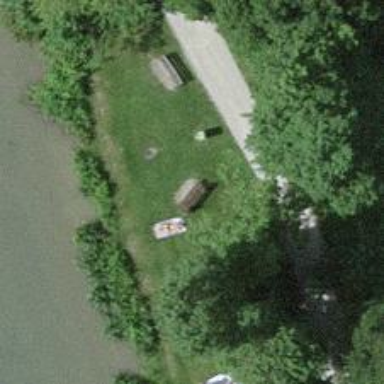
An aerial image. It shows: Brown bench.